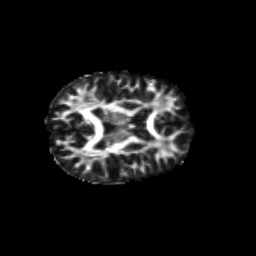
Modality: FA
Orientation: axial
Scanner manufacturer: siemens
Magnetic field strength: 3 T
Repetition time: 9.2 s
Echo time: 0.084 s